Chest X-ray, PA view. Patient: 73 years old, sex M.
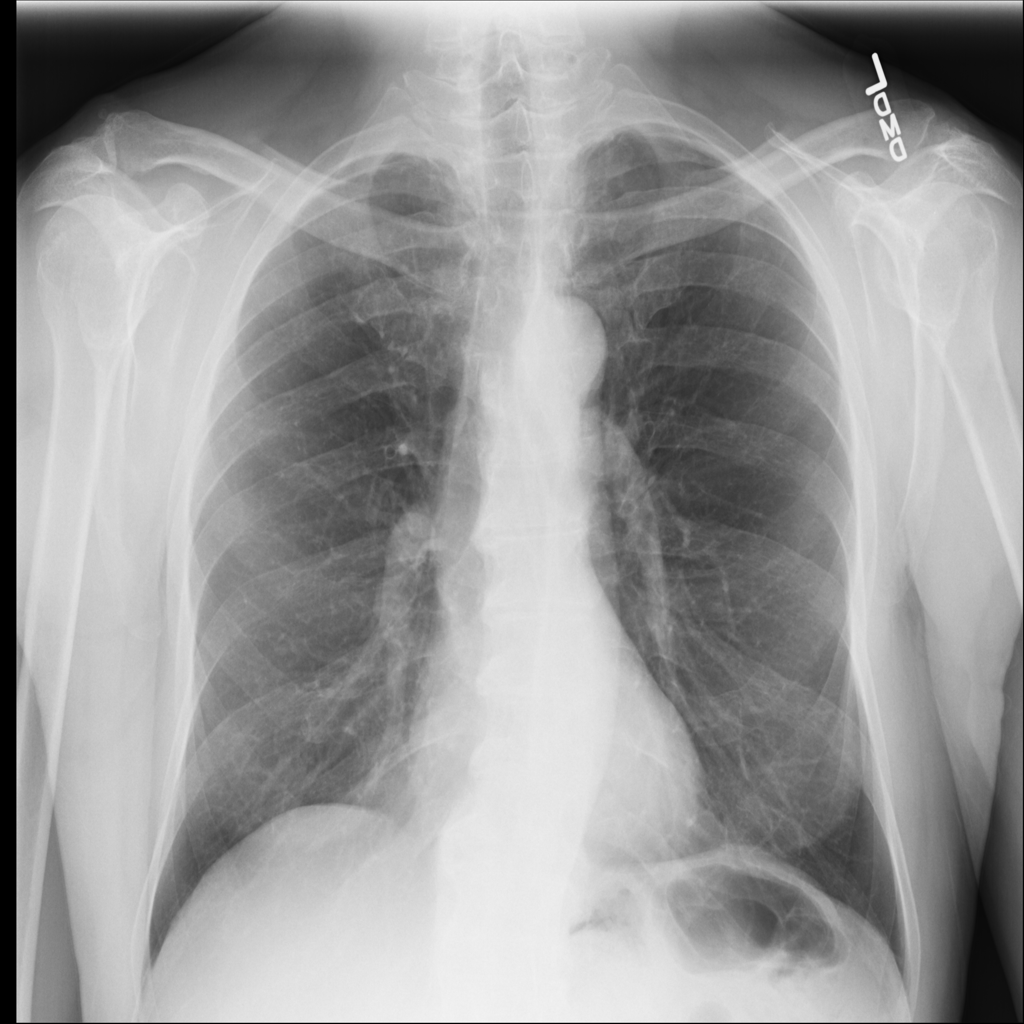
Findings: No Finding